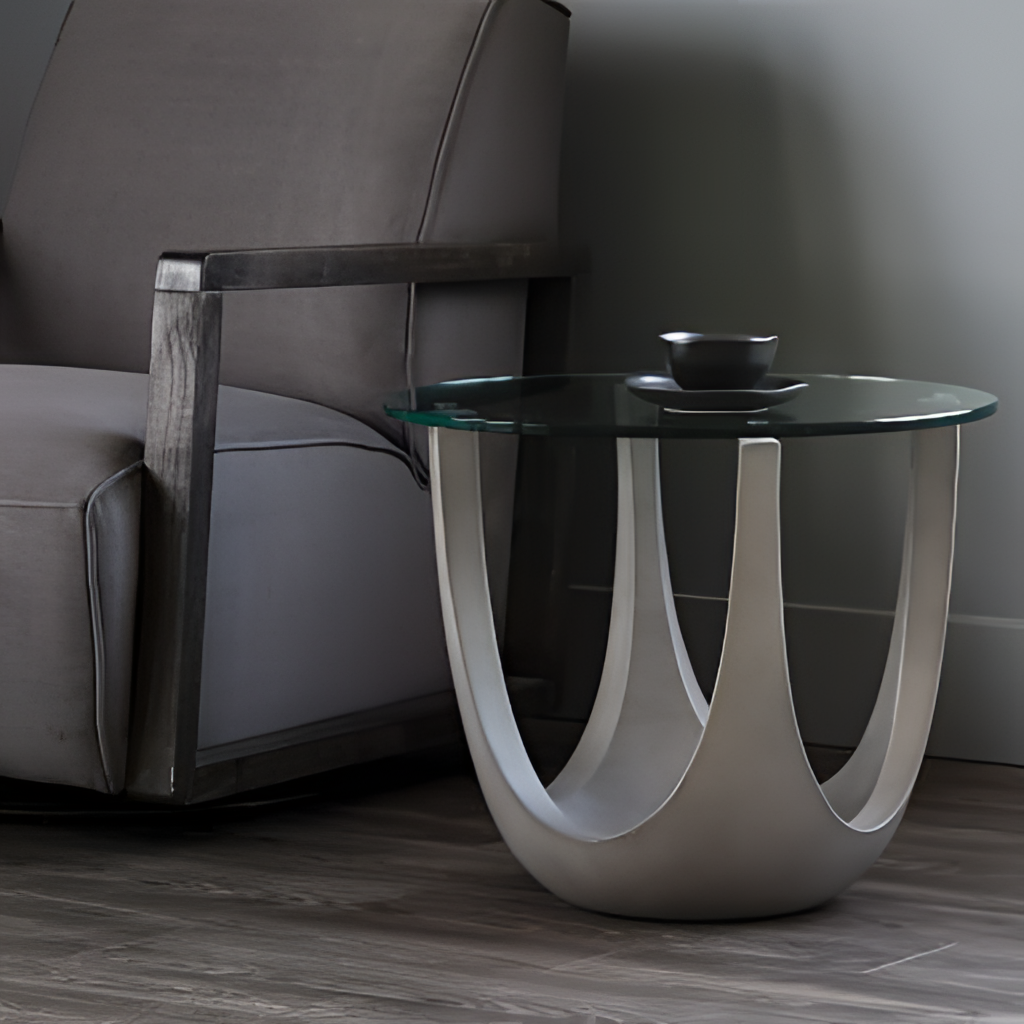
wood and fabric armchair, living room, paint wallpaper, with solid pattern, brown wood flooring, with plank pattern, modern